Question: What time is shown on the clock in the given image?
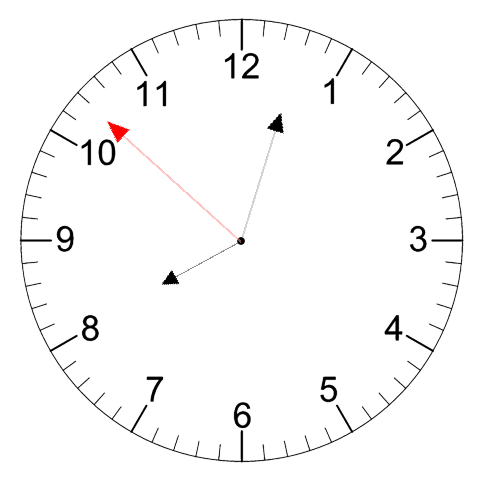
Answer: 08:02:52